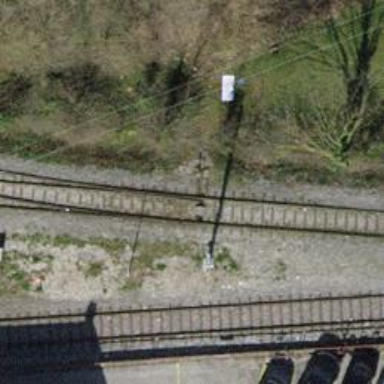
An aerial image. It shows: Railway switch.